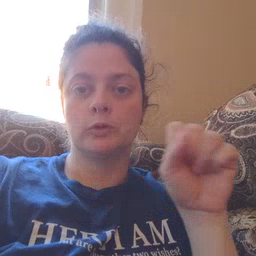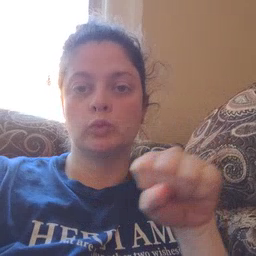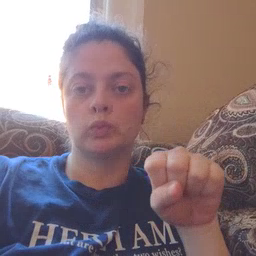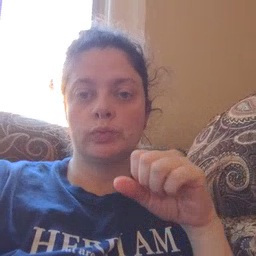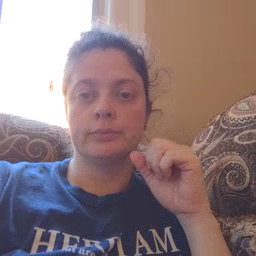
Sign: shoe